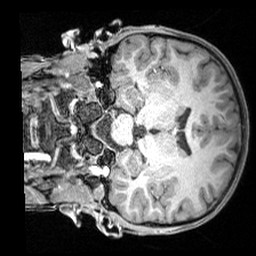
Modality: T1w
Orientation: coronal
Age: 8
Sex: male
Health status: ill
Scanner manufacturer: siemens
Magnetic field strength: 3 T
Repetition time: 1.6 s
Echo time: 0.00179 s